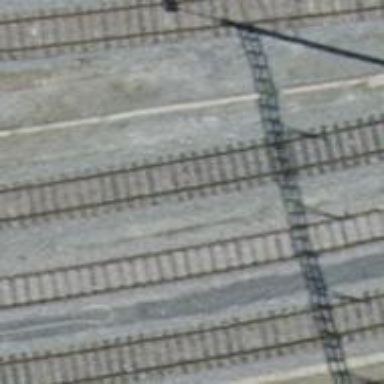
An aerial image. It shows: Rail yard with electrified contact lines for the trains.